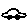
Label: car